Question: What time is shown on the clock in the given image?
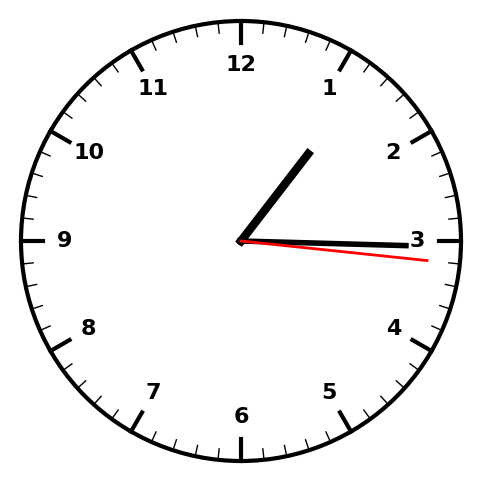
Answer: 01:15:16